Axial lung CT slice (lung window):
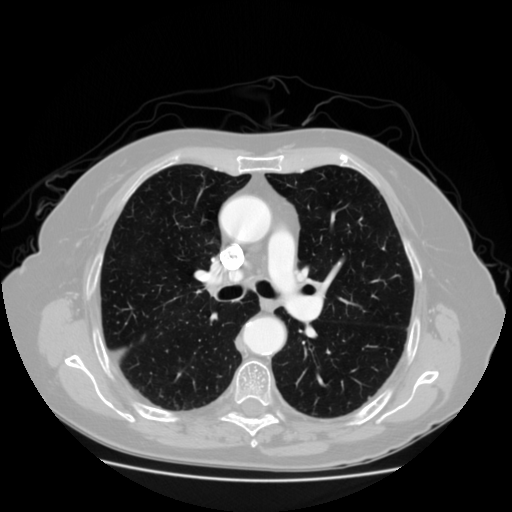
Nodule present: no